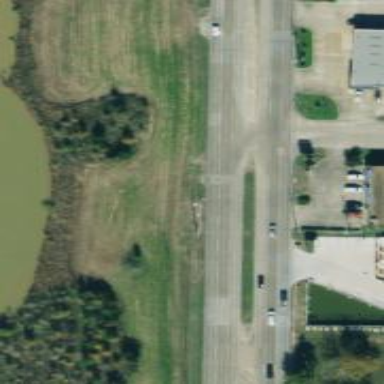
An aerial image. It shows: Secondary link road.